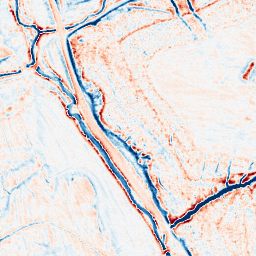
Category: edge_preserving
Decomposition family: anisotropic_diffusion
Decomposition parameters: iterations: 20
kappa: 30
gamma: 0.15
Upsampling method: sinc_blackman
Upsampling parameters: scale: 4
kernel_size: 8
Upsampling scale: 4